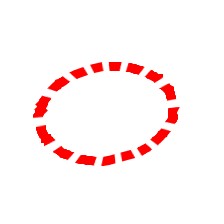
Shape: circle